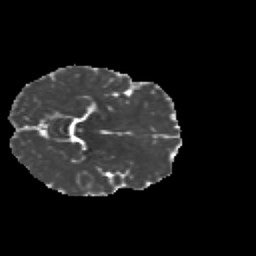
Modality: MD
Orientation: axial
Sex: female
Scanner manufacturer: siemens
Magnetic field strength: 3 T
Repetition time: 5 s
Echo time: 0.071 s